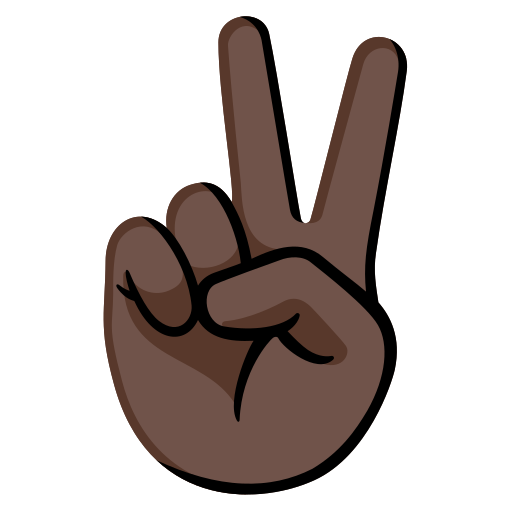
Emoji: ✌🏿